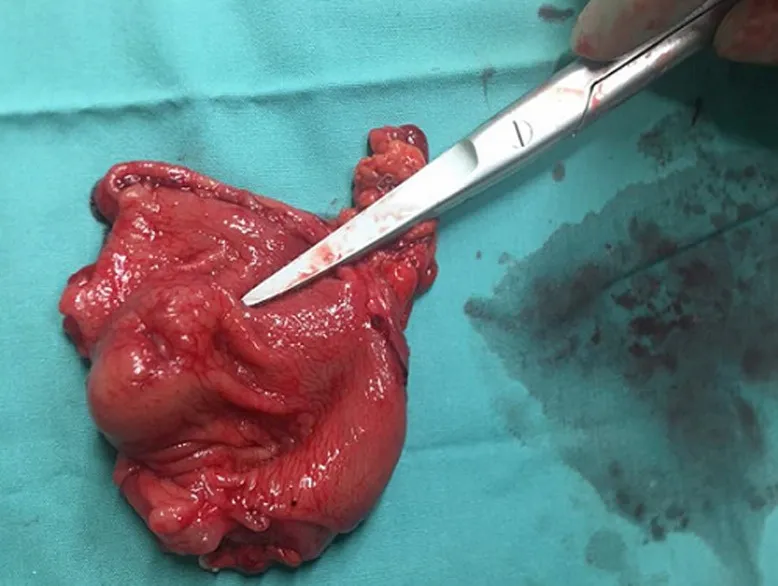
the gross appearance of the specimen showing that the tumor arises from the submucosal layer and appears to have a central umbilication.
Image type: medical_photograph (other_medical_photograph)